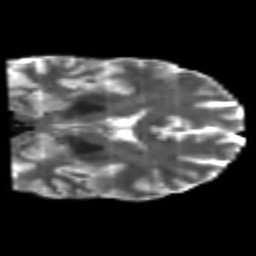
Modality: T2w
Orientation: coronal
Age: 30
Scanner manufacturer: philips
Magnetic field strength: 3 T
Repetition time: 8.43 s
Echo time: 0.1273 s